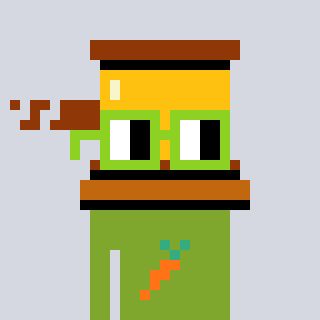
a pixel art character with square light green glasses, a gavel-shaped head and a slimegreen-colored body on a cool background